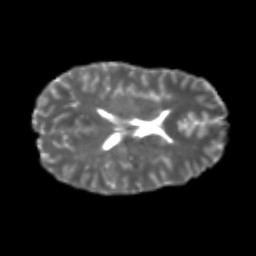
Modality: T2w
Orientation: axial
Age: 22
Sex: male
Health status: healthy
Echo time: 0.074 s